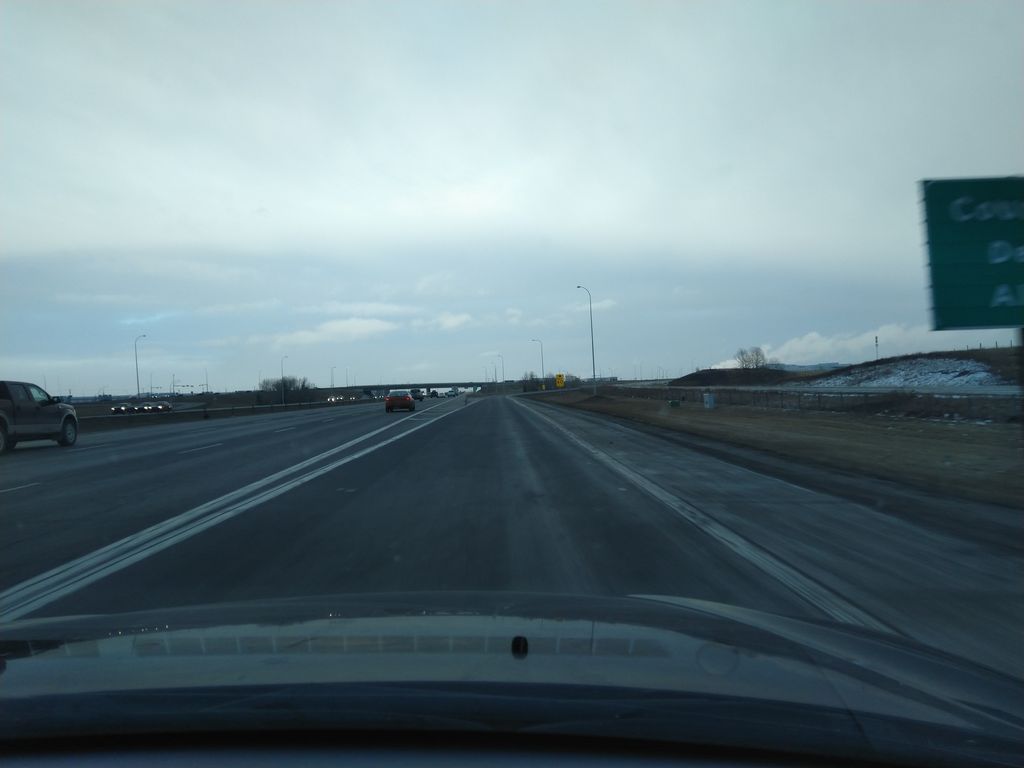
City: calgary